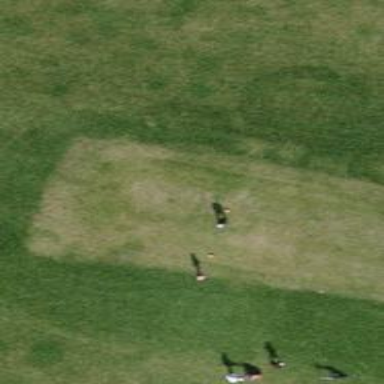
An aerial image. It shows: Grassy area designated as golf tee.